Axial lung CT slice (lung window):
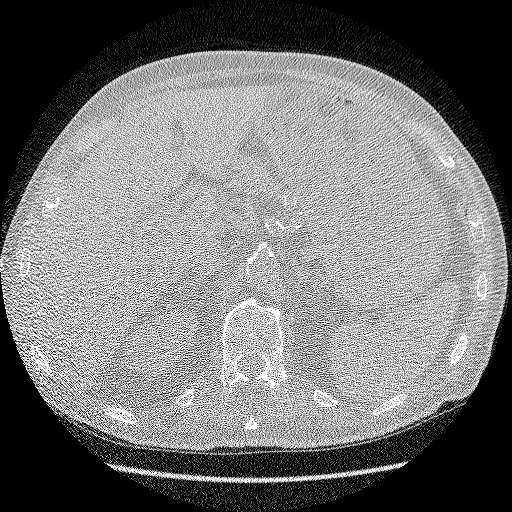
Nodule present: no